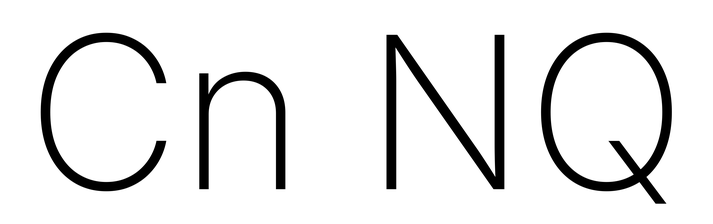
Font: Inter_ExtraLight